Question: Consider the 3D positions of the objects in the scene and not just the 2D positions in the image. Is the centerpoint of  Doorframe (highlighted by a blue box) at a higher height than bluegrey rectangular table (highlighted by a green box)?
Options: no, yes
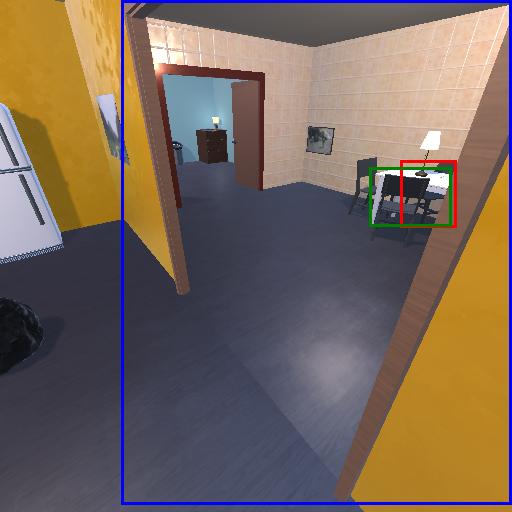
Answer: no